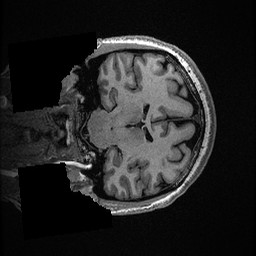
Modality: T1w
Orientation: coronal
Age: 42
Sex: female
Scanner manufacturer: ge
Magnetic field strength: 3 T
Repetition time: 0.006952 s
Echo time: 0.00292 s